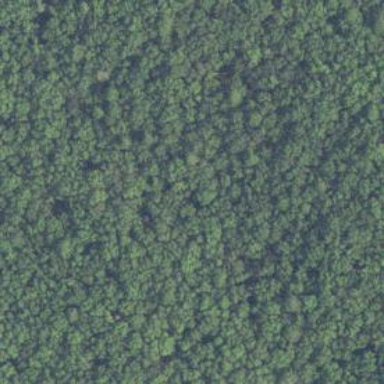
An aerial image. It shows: Mixed woodland area with various types of leaves.